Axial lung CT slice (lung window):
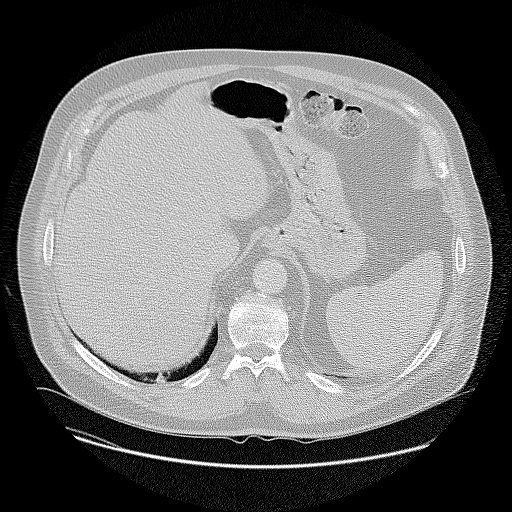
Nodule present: no